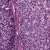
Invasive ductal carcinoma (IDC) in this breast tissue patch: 1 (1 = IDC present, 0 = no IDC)